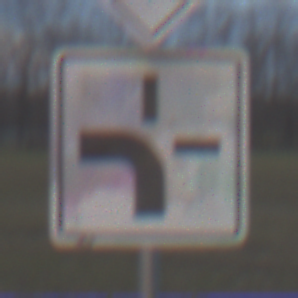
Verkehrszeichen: VerlaufVorfahrtsstrasse1
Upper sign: Vorfahrtsstrasse
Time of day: SunriseSunset
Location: Outdoor (Nature)
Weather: PartlyCloudy
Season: NotSpecified
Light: Natural